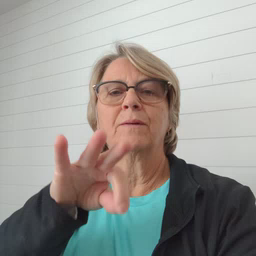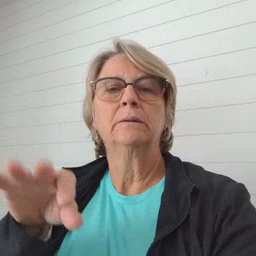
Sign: frenchfries